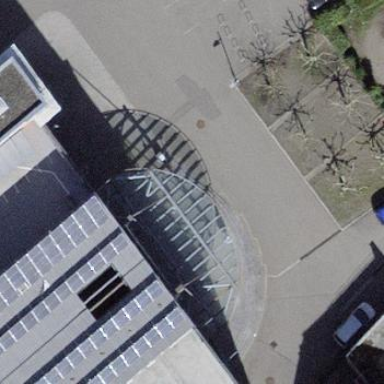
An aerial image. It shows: View of roof of building.